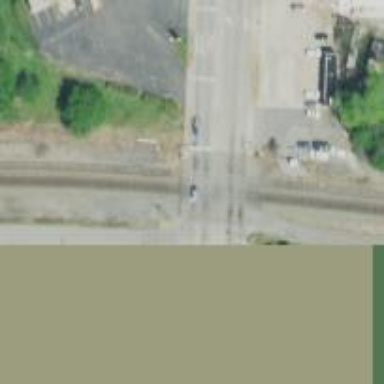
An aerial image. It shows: Railway crossing.